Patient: sex M, age 51
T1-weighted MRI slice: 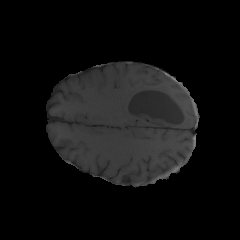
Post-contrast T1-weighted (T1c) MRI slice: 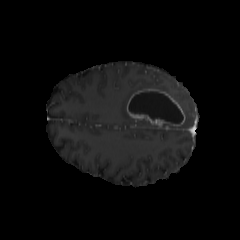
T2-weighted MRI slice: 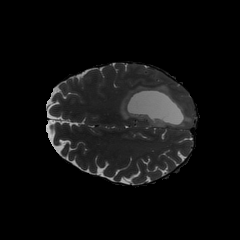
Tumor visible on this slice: yes
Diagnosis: Glioblastoma, IDH-wildtype
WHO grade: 4